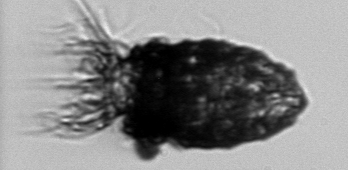
Label: Stenosemella_pacifica